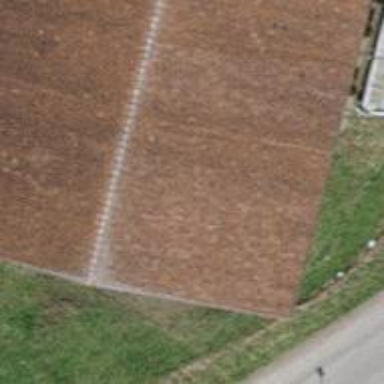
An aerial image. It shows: Rural barn.